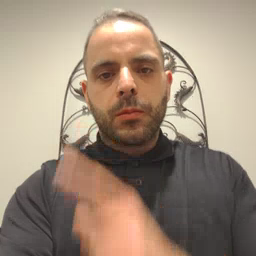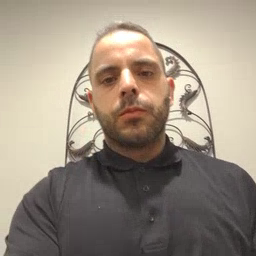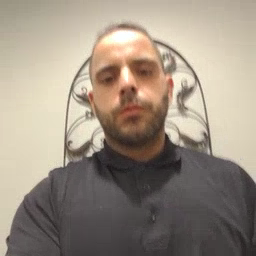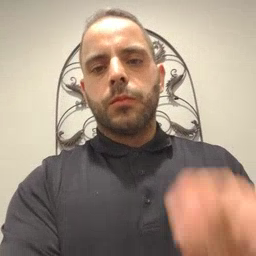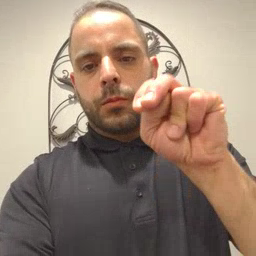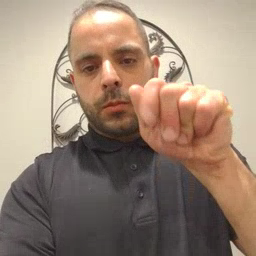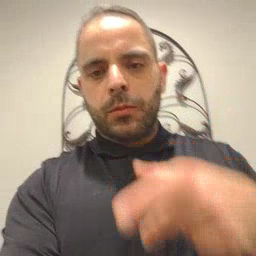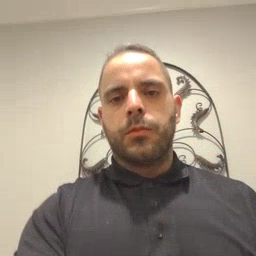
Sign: nap